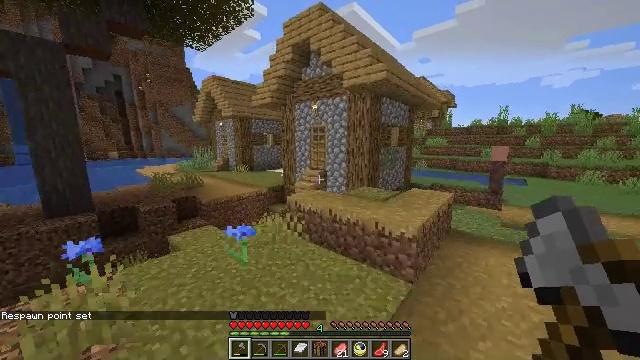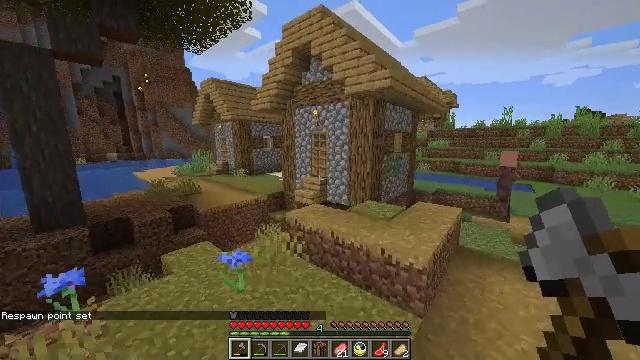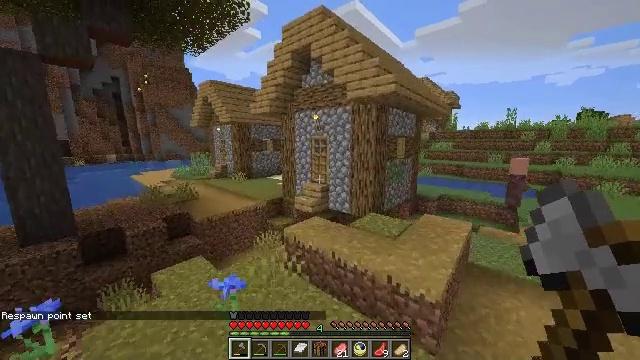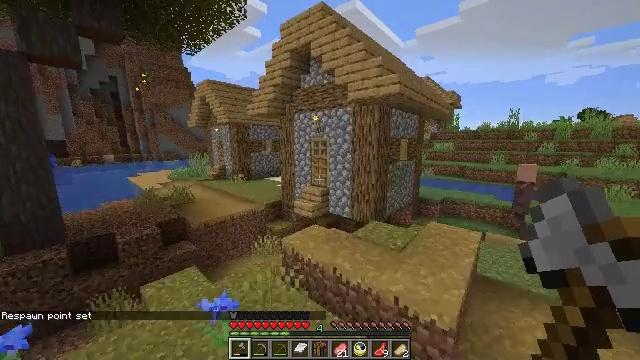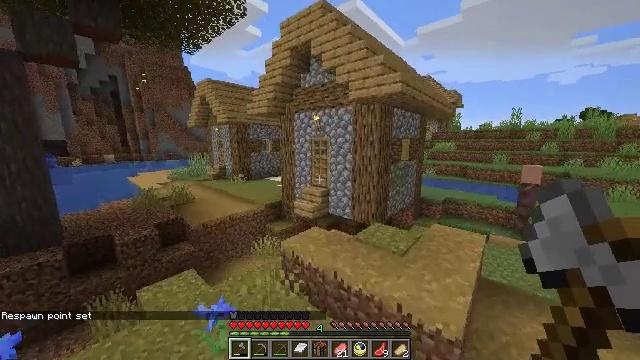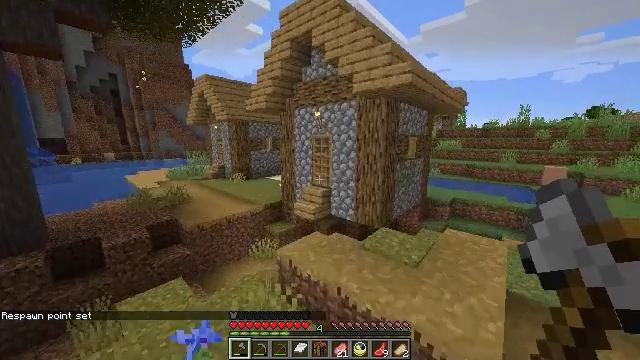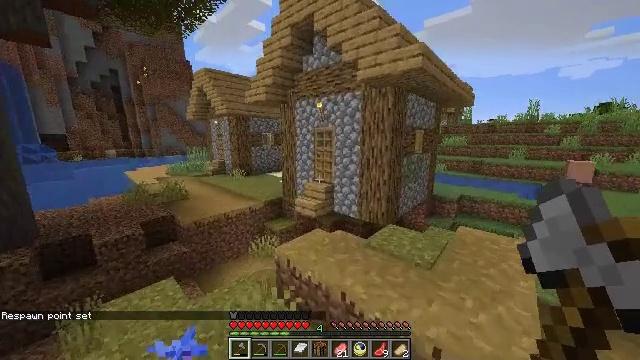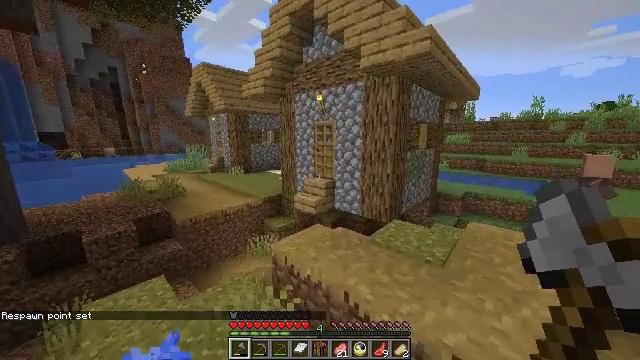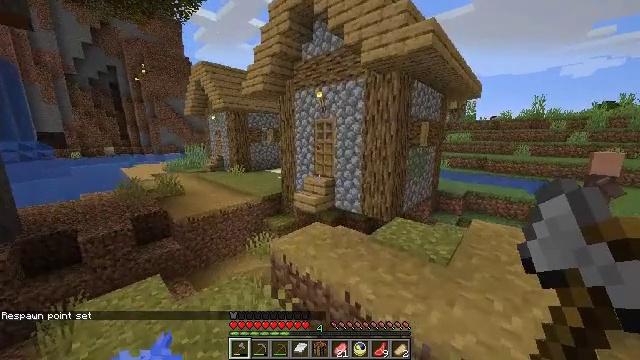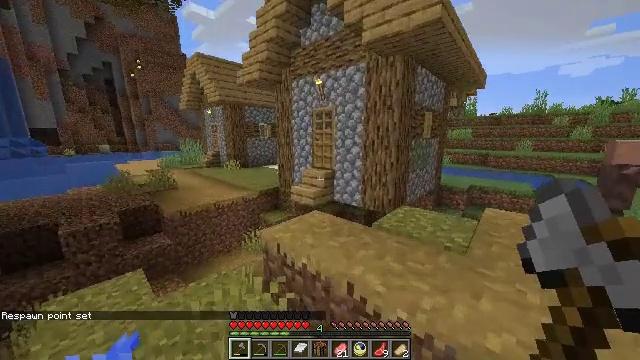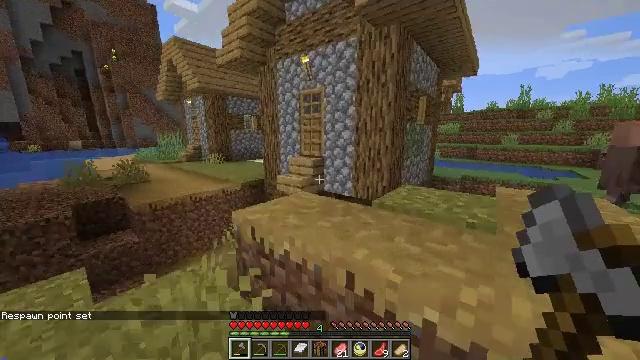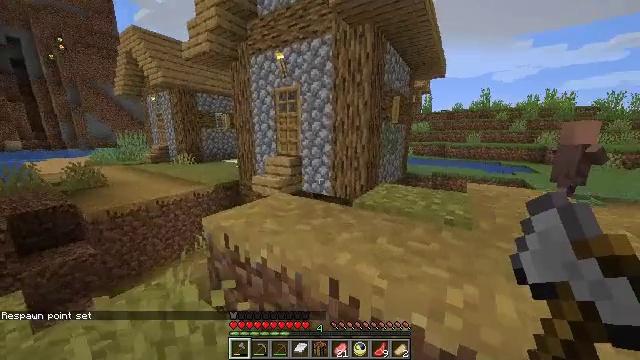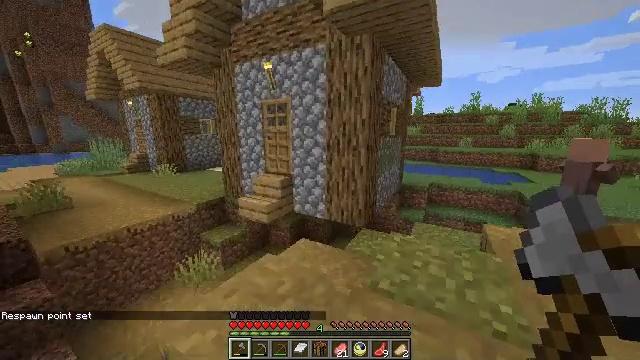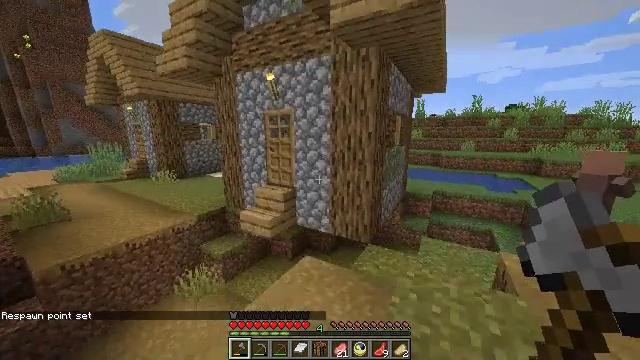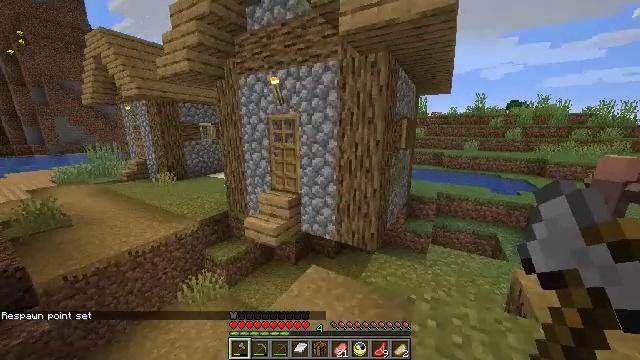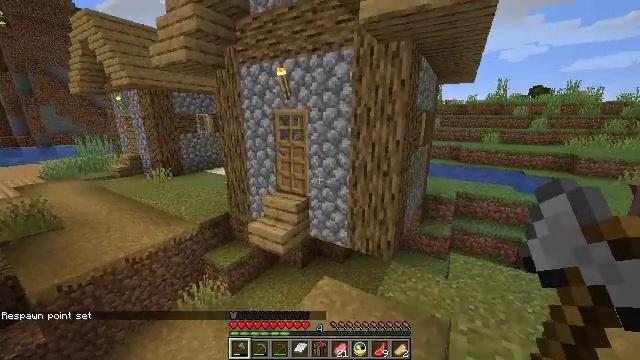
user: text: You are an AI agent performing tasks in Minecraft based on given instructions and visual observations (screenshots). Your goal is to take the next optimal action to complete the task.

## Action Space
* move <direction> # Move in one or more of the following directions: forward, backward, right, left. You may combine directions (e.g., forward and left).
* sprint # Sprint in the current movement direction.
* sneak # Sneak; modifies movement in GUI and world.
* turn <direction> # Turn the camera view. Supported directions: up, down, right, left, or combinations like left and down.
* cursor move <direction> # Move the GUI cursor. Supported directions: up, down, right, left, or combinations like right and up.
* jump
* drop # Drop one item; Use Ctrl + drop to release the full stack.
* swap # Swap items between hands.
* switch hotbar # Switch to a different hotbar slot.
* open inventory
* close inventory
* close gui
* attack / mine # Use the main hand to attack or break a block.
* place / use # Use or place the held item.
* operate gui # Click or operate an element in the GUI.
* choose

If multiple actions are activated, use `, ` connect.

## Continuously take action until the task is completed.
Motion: motion action
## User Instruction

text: Destroy the bookshelf.
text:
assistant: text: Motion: move forward, sprint, jump
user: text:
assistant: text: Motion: move forward, sprint, jump
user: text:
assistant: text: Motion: move forward, sprint, jump
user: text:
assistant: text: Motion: move forward, sprint
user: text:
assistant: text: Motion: move forward, sprint, jump
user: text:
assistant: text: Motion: move forward, sprint, jump
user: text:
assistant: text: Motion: move forward, sprint, jump
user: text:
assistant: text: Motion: move forward, sprint, jump
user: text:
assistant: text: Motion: move forward, sprint, jump
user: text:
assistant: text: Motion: move forward, sprint, turn right, jump
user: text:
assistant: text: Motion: move forward, sprint, turn right, jump
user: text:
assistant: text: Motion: move forward, sprint, turn right, jump
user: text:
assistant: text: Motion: move forward, sprint, jump
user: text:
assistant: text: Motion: move forward, sprint, jump
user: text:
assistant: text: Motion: move forward, sprint, turn down, jump
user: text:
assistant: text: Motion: move forward, sprint, turn left and down, jump
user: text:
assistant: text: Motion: move forward, sprint, turn left, jump
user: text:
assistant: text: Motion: move forward, sprint, jump
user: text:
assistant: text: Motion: move forward, sprint, jump
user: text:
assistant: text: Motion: move forward, sprint, jump
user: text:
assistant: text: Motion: move forward, sprint, jump
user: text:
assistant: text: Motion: move forward, sprint, jump
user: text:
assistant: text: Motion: move forward, sprint, jump
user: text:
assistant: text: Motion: move forward, sprint, jump
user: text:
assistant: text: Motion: move forward, sprint, jump
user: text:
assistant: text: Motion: move forward, sprint, jump
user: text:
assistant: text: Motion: move forward, sprint, jump
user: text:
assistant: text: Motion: move forward, sprint, turn right and down
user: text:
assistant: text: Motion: move forward, sprint, turn right and down
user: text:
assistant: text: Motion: move forward, sprint, turn right